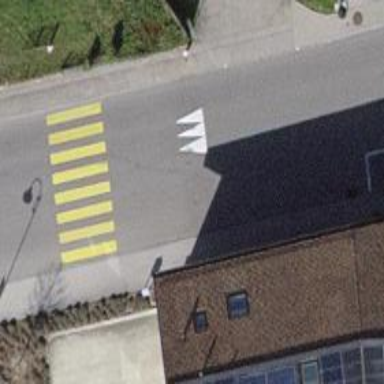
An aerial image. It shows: Traffic calming hump on the road.